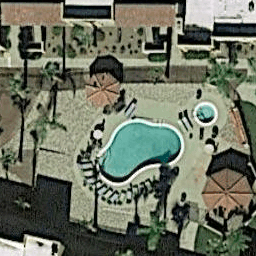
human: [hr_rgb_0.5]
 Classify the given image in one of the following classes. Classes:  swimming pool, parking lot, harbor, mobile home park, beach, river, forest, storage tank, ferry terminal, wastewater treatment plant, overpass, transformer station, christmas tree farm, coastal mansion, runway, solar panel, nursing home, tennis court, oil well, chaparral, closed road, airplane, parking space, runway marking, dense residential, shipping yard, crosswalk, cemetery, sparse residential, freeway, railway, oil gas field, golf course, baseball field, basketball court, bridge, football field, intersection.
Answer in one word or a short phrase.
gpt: swimming pool